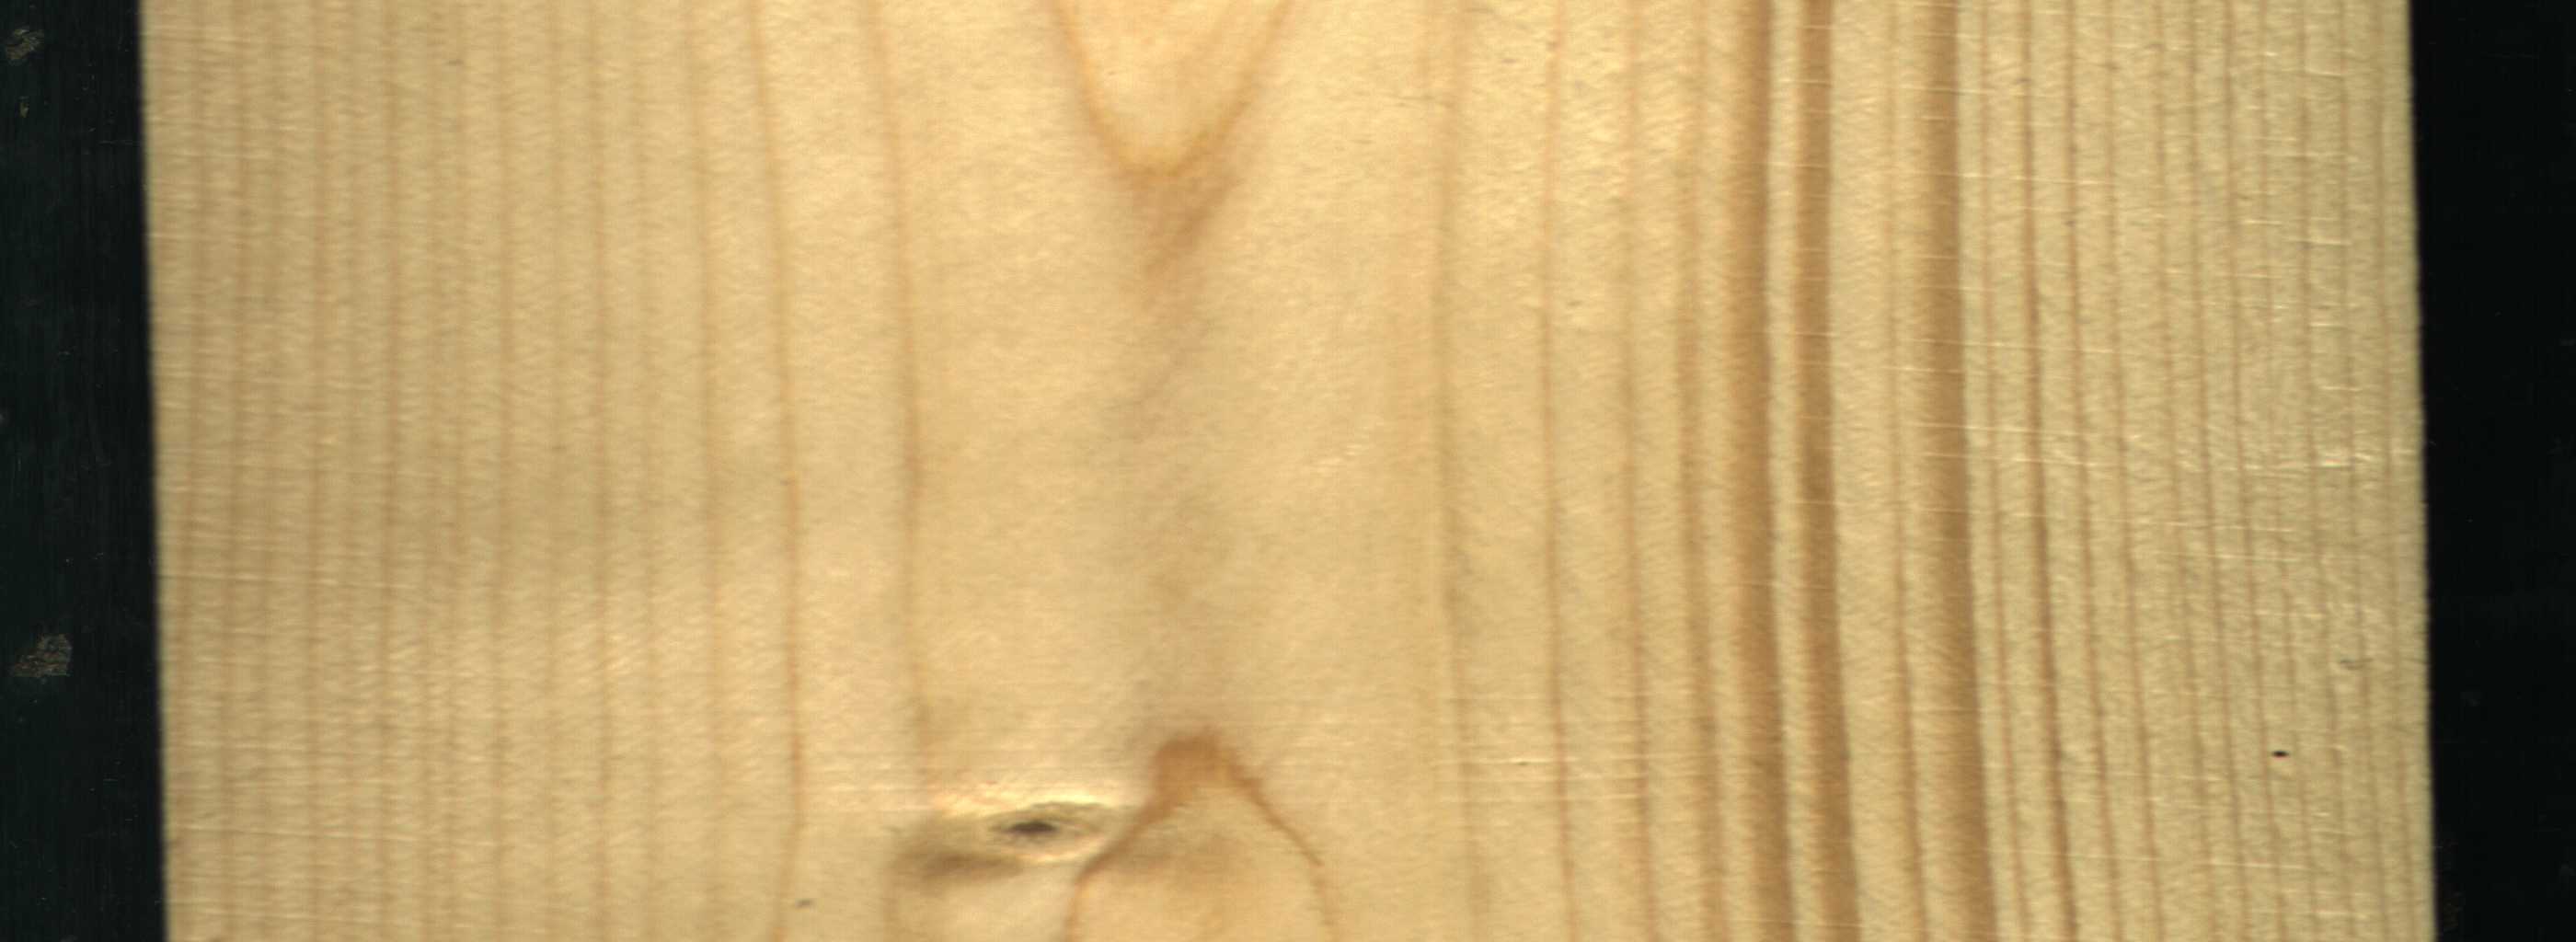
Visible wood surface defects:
Live_Knot